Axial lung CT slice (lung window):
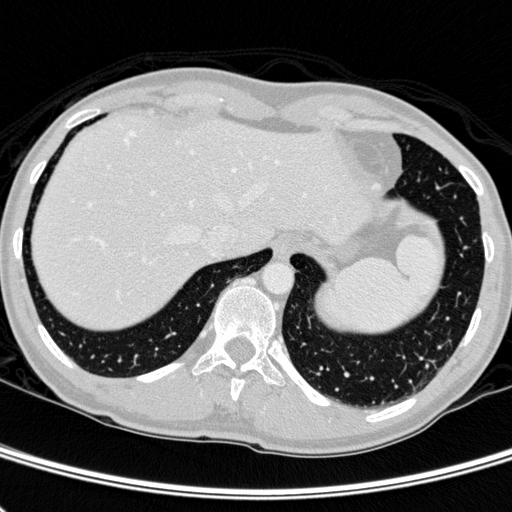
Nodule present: no